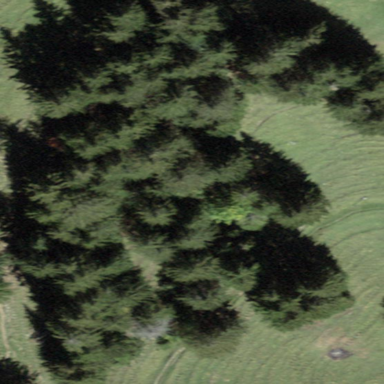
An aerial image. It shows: Forest area.